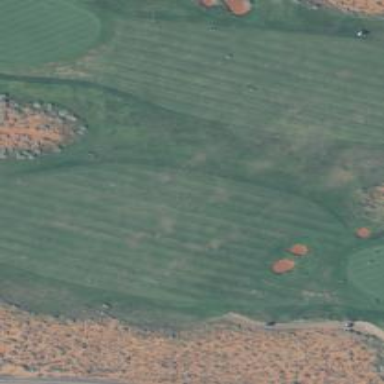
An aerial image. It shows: Golf hole.